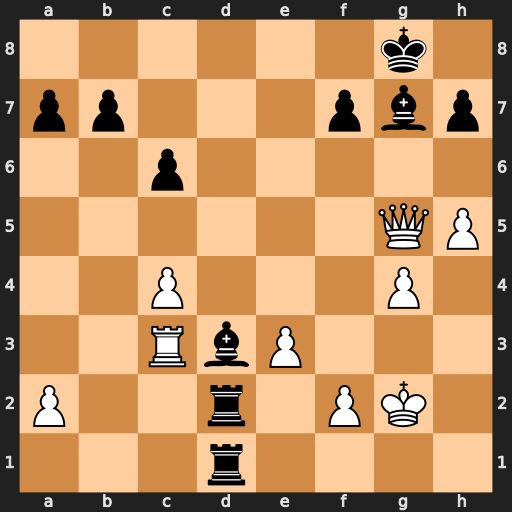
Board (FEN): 6k1/pp3pbp/2p5/6QP/2P3P1/2RbP3/P2r1PK1/3r4
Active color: w
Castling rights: -
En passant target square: -
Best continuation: Rxd3 Rxd3 h6 Kf8 Qxg7+